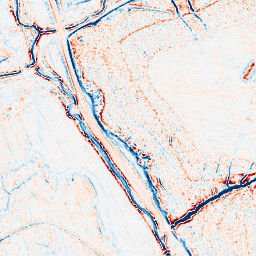
Category: edge_preserving
Decomposition family: anisotropic_diffusion
Decomposition parameters: iterations: 10
kappa: 50
gamma: 0.15
Upsampling method: edge_directed
Upsampling parameters: scale: 2
Upsampling scale: 2